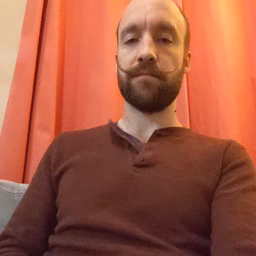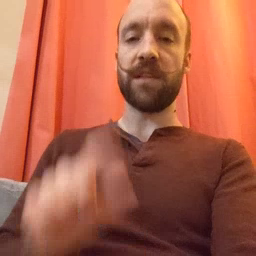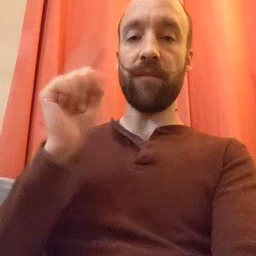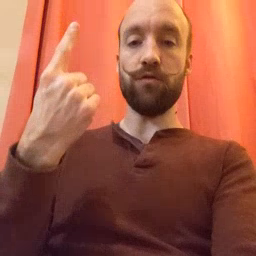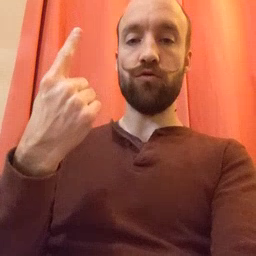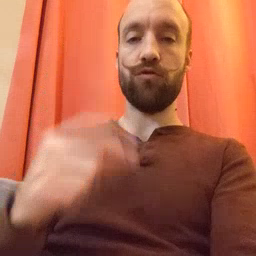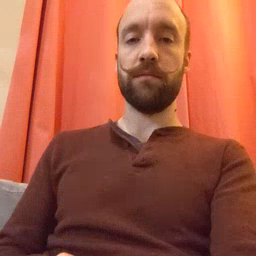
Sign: first